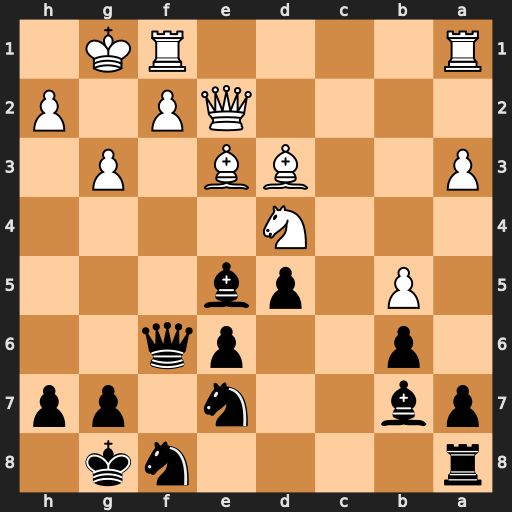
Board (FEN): r4nk1/pb2n1pp/1p2pq2/1P1pb3/3N4/P2BB1P1/4QP1P/R4RK1
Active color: b
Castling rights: -
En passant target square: -
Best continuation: Bxd4 Bxd4 Qxd4